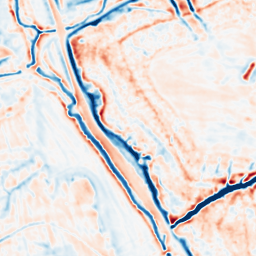
Category: multiscale
Decomposition family: dog_multiscale
Decomposition parameters: sigma_ratio: 1.4
n_scales: 4
base_sigma: 1
Upsampling method: quartic
Upsampling parameters: scale: 8
Upsampling scale: 8